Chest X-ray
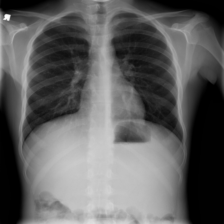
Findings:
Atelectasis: negative
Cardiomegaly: negative
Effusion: negative
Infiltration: positive
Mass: negative
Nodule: negative
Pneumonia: negative
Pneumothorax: negative
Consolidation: negative
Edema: negative
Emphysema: negative
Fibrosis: negative
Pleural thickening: negative
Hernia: negative